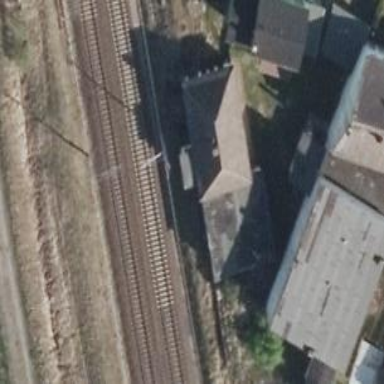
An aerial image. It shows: Railway milestone with catenary mast.